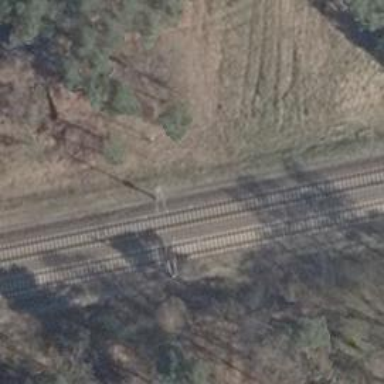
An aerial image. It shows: Railway signal.